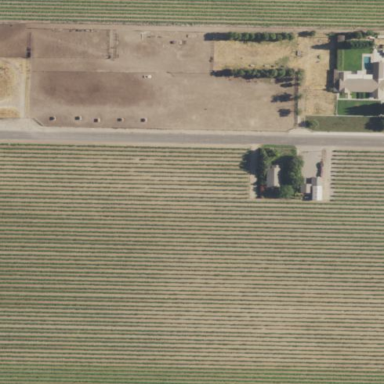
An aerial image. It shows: Beautiful vineyard in the countryside.